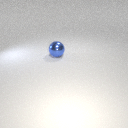
large blue metal sphere